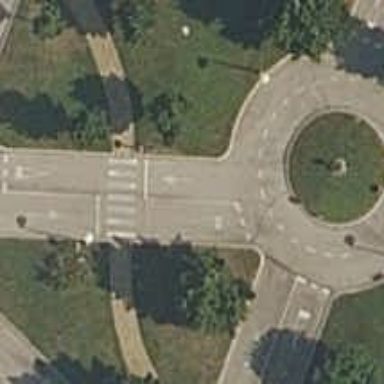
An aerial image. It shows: Zebra crossing on the road.